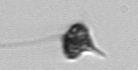
Label: Euglena